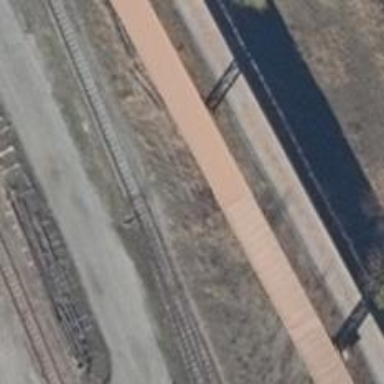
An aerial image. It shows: Railway switch.